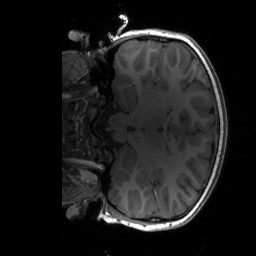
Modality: T1w
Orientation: coronal
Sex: female
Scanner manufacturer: siemens
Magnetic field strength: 3 T
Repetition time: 1.9 s
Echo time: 0.00243 s